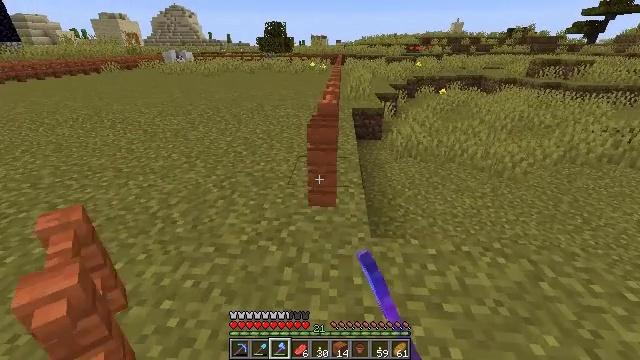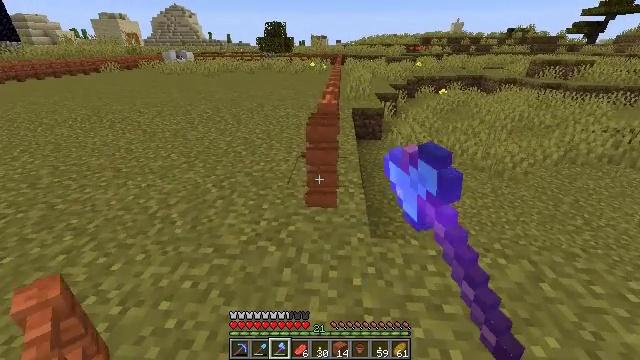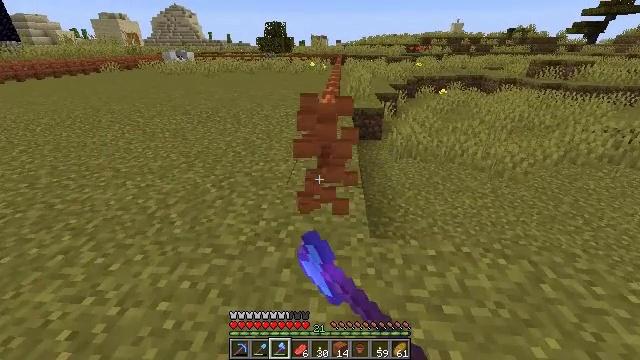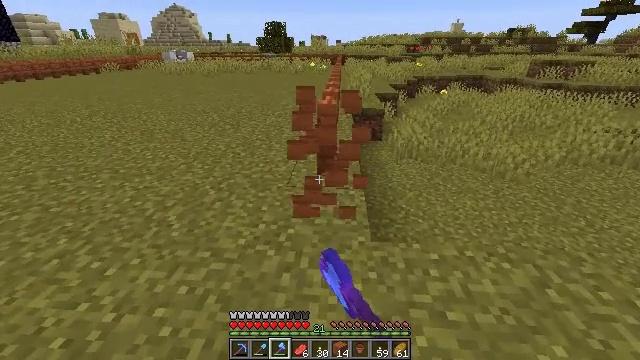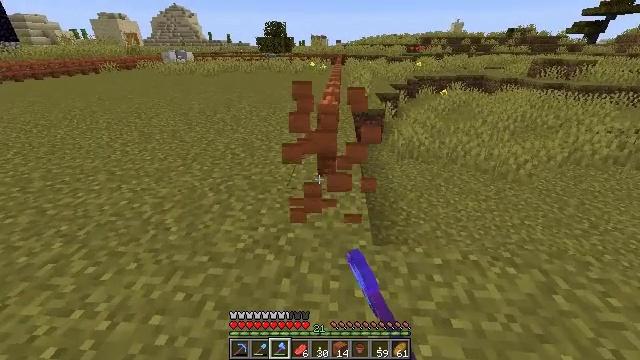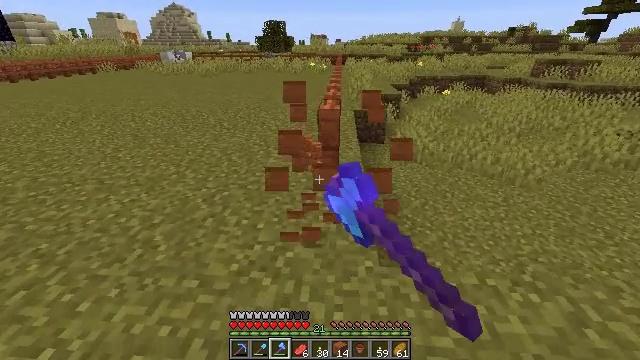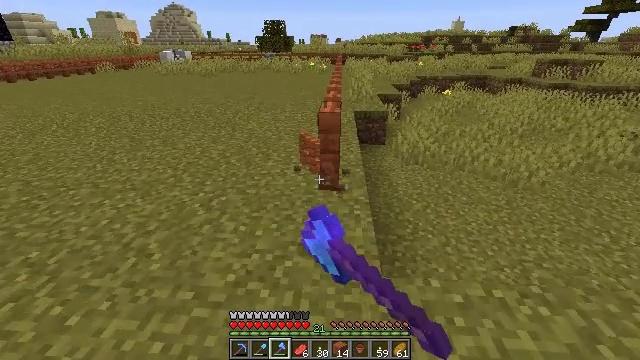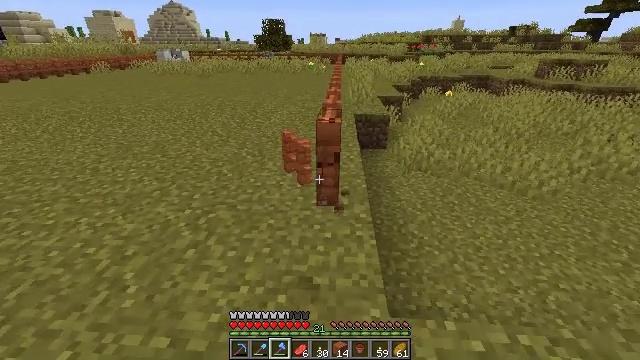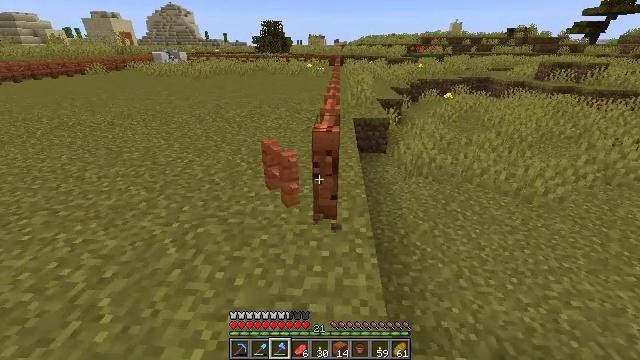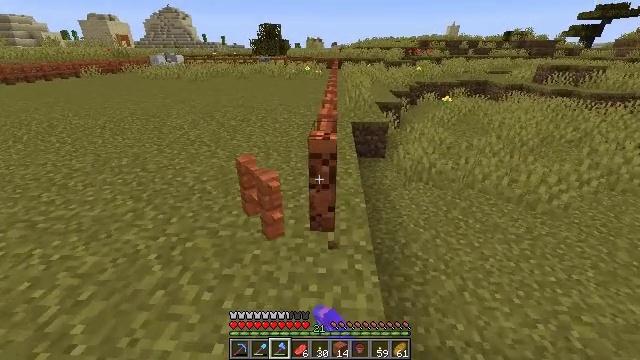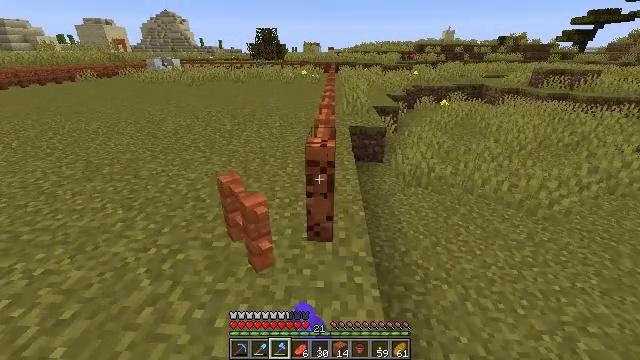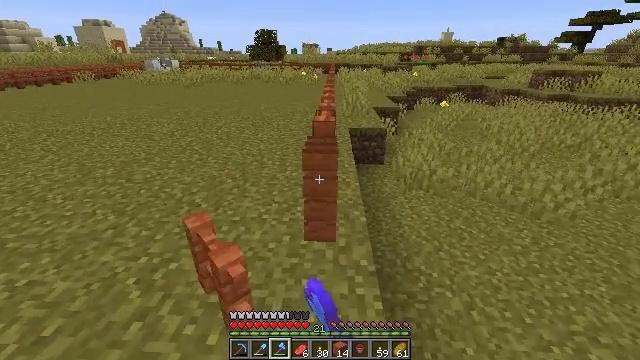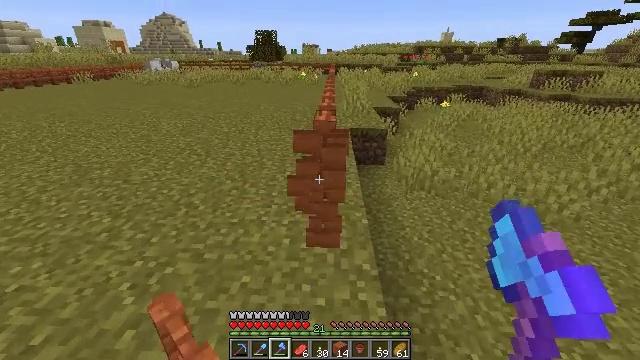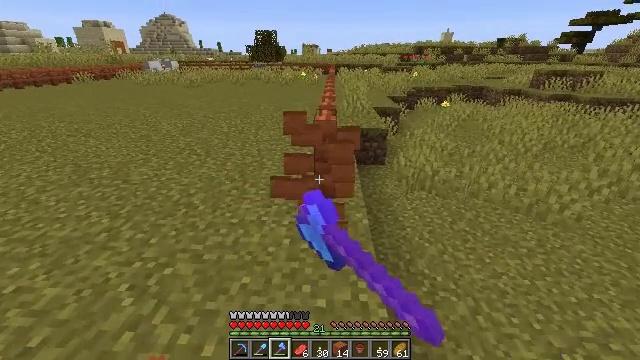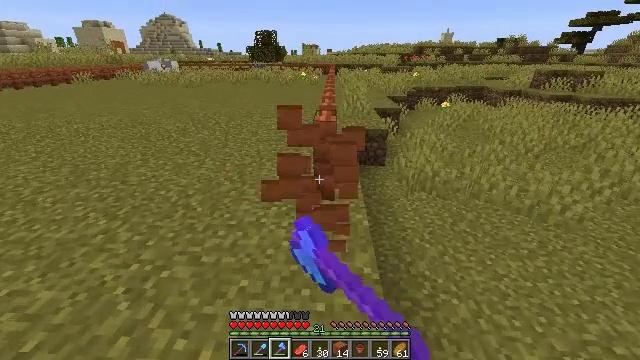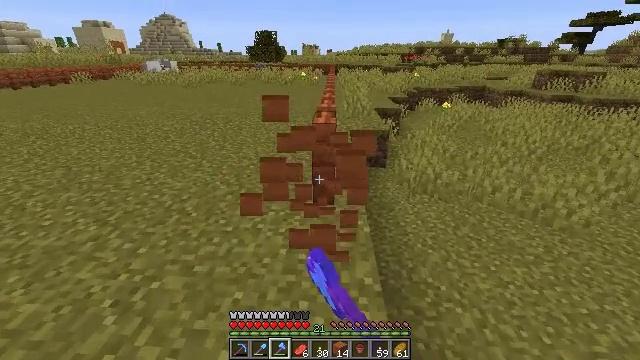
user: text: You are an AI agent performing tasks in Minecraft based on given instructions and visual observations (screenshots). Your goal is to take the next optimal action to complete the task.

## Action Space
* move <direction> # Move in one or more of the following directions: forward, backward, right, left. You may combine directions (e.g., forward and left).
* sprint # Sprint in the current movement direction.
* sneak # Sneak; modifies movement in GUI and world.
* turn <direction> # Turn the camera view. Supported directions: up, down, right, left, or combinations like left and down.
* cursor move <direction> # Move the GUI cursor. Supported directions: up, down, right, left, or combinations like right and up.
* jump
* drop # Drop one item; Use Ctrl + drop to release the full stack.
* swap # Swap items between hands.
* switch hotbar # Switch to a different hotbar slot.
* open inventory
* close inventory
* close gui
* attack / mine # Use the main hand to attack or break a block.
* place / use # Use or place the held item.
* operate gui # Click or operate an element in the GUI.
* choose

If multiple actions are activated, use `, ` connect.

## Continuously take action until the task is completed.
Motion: motion action
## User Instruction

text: Reclaim the acacia fence from a structure.
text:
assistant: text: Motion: attack / mine
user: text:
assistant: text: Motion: attack / mine
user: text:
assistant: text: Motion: move forward, attack / mine
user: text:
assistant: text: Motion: move forward, attack / mine
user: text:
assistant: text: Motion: move forward, attack / mine
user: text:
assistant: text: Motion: move forward, attack / mine
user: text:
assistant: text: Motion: move forward, attack / mine
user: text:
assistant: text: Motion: move forward, attack / mine
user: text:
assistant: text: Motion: move forward, attack / mine
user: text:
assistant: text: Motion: attack / mine
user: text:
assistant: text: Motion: attack / mine
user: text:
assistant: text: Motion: attack / mine
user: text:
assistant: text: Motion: attack / mine
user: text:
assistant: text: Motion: move forward, attack / mine
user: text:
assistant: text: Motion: move forward, attack / mine
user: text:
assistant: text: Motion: move forward, attack / mine
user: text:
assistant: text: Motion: move forward, attack / mine
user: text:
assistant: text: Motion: move forward, attack / mine
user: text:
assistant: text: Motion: move forward, attack / mine
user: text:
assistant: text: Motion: attack / mine
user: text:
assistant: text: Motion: attack / mine
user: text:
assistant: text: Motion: attack / mine
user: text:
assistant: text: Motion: attack / mine
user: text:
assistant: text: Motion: move forward, attack / mine
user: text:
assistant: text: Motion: move forward, attack / mine
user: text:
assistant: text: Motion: move forward, attack / mine
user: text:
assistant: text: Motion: move forward, attack / mine
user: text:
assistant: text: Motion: move forward, attack / mine
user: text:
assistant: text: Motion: attack / mine
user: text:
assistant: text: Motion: attack / mine